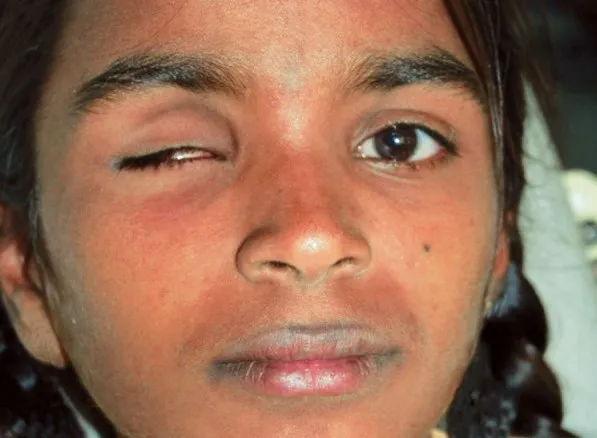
Patient with missing right eye.
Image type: medical_photograph (other_medical_photograph)